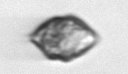
Label: Kryptoperidinium_triquetrum